Field crop: maize
Growth stage: 2
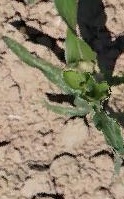
Species: maize